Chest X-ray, PA view. Patient: 49 years old, sex F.
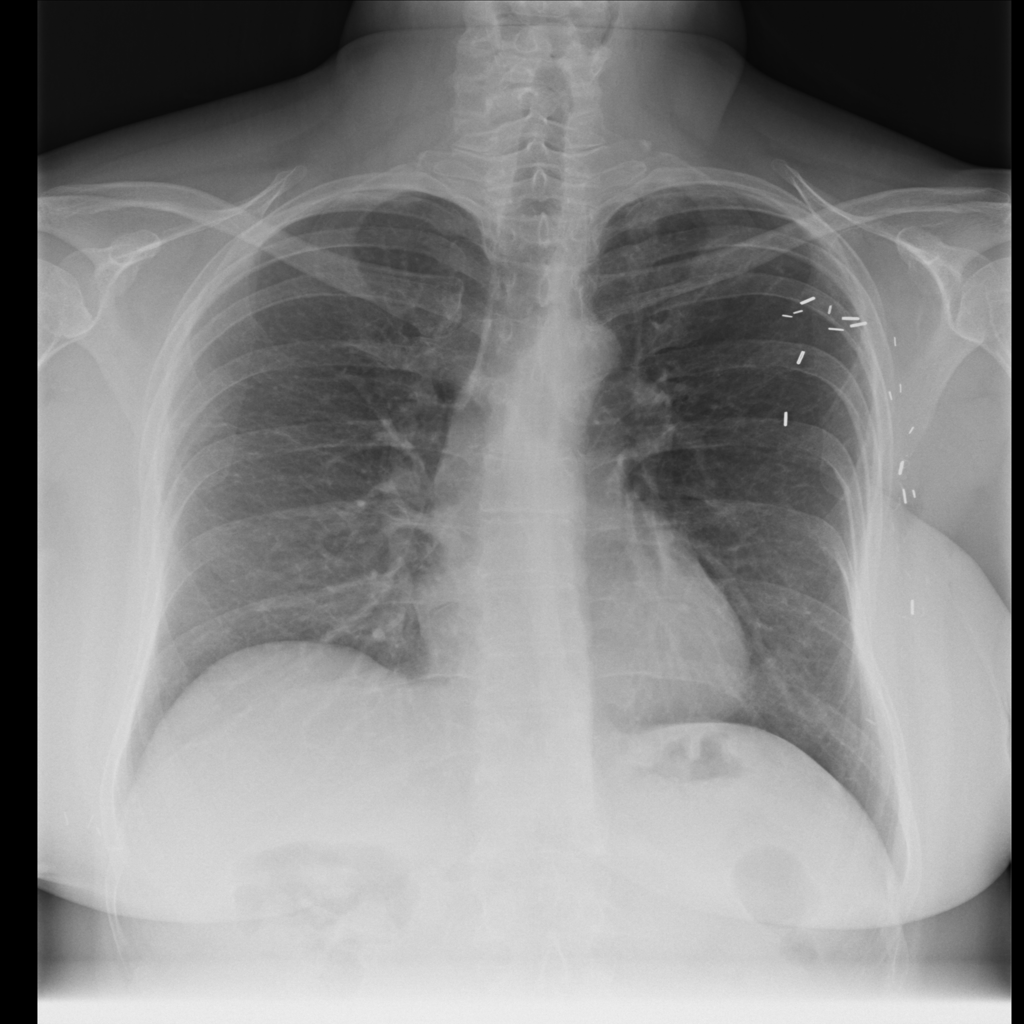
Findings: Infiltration